Field crop: tomato
Growth stage: 2
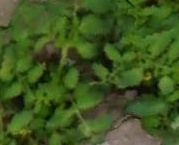
Species: tomato